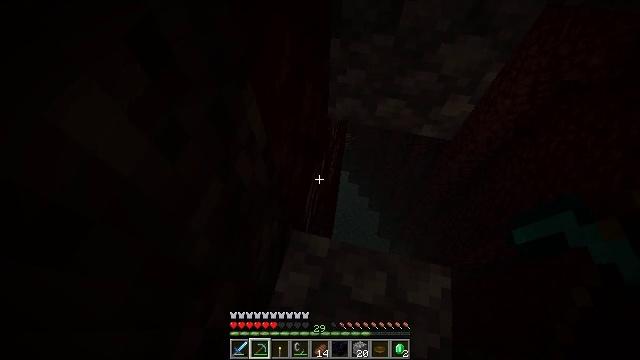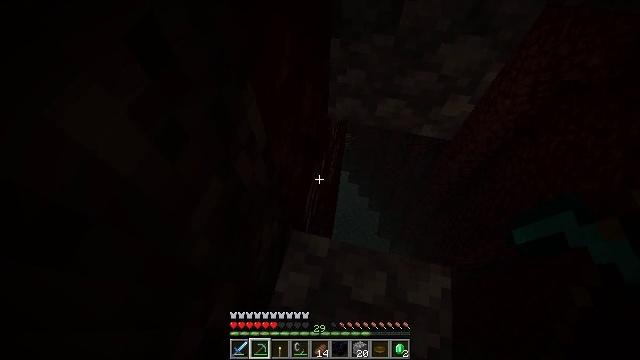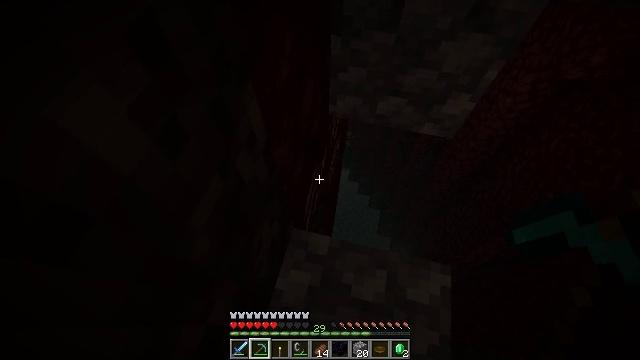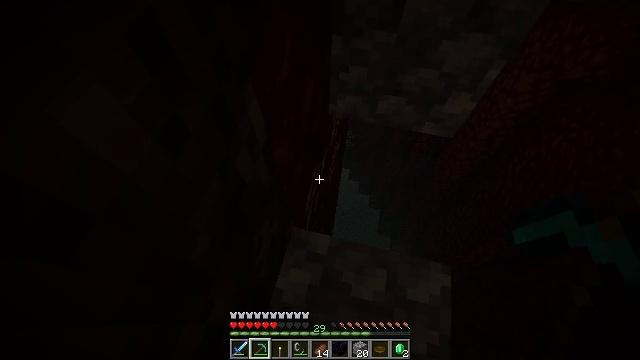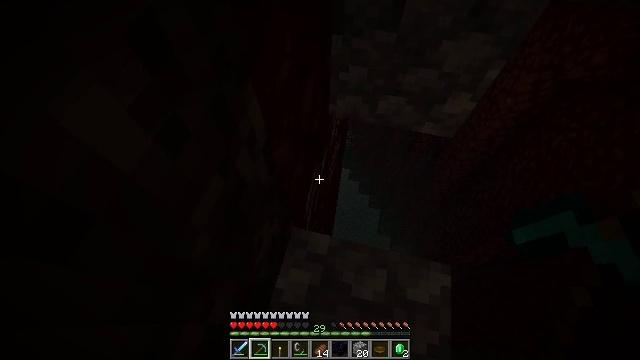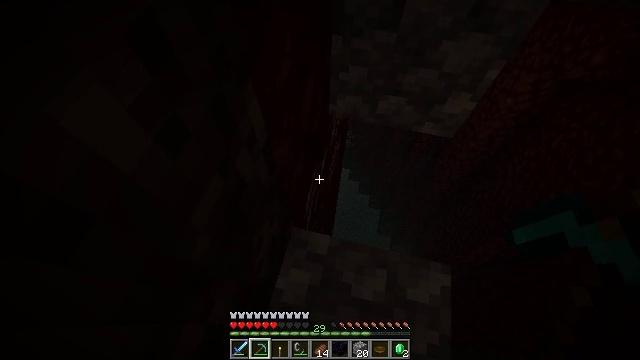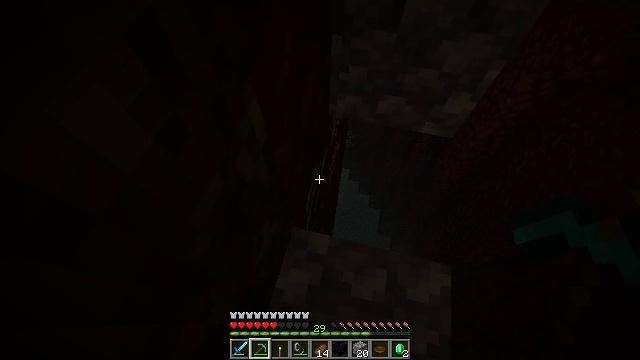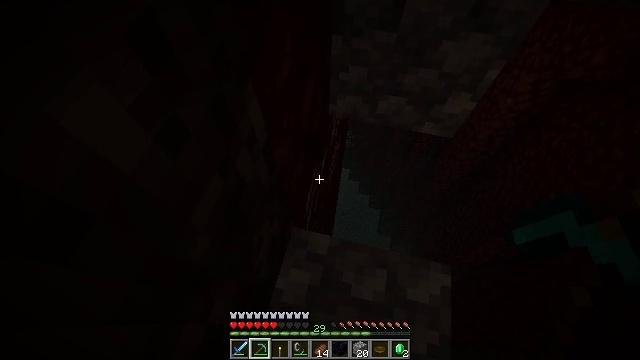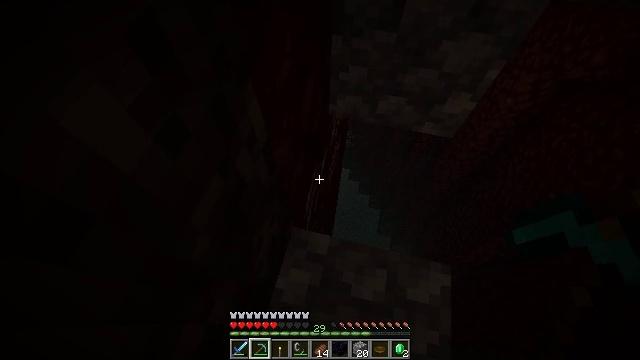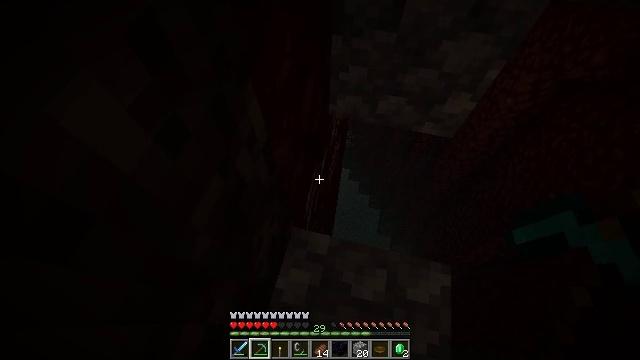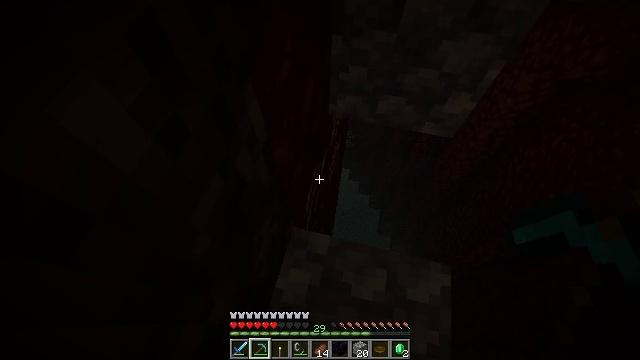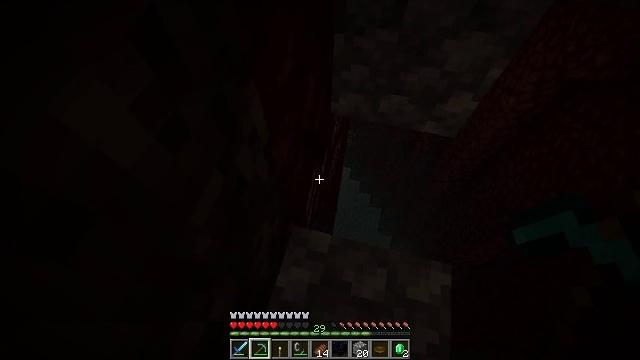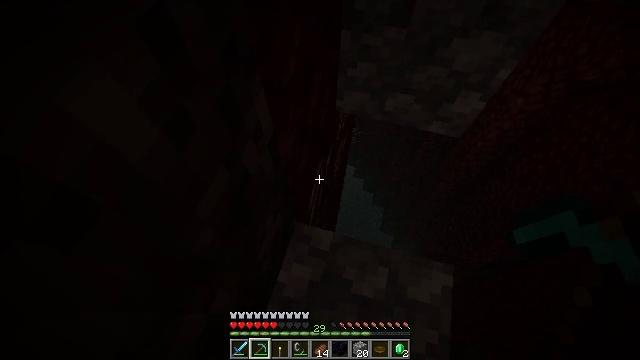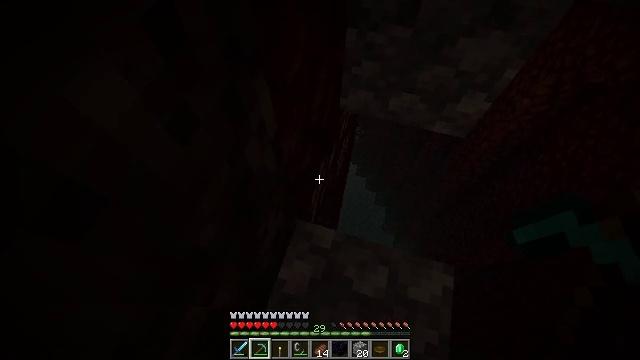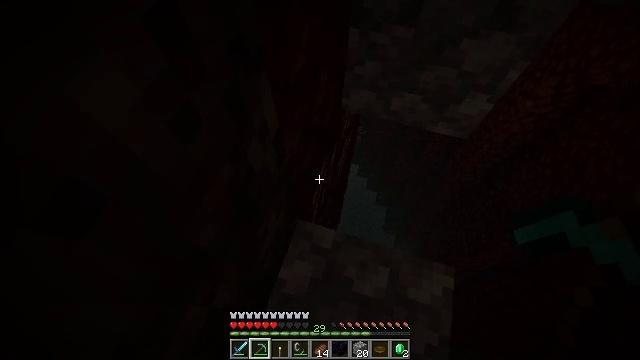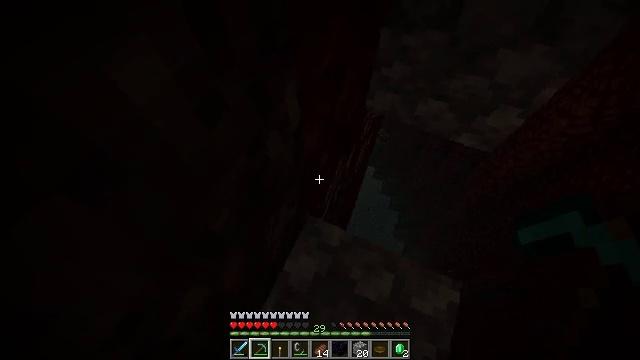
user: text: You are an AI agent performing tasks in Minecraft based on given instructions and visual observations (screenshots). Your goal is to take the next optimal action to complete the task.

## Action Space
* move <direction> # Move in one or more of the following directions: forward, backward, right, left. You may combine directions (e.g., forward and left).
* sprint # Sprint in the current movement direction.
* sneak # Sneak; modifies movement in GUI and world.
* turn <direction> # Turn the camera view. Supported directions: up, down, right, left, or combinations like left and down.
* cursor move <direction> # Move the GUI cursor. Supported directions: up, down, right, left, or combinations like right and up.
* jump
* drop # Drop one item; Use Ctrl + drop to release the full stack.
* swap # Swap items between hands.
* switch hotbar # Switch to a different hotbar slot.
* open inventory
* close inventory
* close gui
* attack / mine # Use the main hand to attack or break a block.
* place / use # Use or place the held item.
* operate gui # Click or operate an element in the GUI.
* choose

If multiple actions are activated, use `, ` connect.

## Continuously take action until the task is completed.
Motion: motion action
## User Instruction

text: Dig soul sand to use for potions.
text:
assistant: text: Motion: no_op
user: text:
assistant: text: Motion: no_op
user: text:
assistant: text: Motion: no_op
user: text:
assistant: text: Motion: no_op
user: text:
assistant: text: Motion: no_op
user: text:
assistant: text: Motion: no_op
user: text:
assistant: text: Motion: no_op
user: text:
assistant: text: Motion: no_op
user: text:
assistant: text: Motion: no_op
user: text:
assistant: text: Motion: no_op
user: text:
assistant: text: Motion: no_op
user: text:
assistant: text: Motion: turn left
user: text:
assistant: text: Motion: turn left
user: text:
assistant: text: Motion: no_op
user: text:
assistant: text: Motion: turn left
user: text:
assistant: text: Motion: turn left
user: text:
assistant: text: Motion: turn left
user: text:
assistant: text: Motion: turn left, attack / mine
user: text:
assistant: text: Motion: turn left, attack / mine
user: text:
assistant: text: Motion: turn left and up, attack / mine
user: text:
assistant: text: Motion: turn left, attack / mine
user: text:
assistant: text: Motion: turn left, attack / mine
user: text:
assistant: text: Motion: attack / mine
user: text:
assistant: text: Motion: attack / mine
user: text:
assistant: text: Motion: attack / mine
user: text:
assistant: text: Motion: attack / mine
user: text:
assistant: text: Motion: attack / mine
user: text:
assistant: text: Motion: attack / mine
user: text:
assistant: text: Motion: attack / mine
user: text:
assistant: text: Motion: turn left, attack / mine